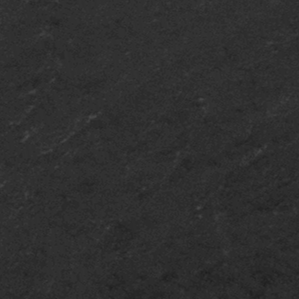
Label: frost